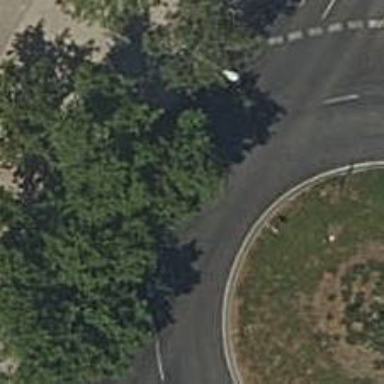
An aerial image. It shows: Secondary road leading to roundabout.